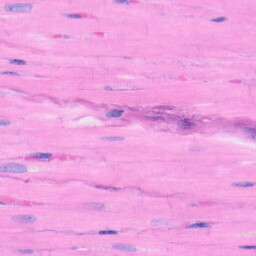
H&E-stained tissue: Heart